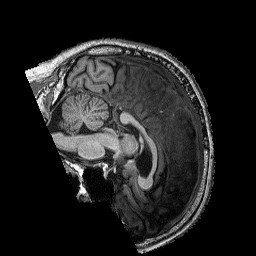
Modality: T1w
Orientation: sagittal
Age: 50
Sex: male
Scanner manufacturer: siemens
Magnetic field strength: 3 T
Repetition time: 2.3 s
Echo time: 0.00296 s